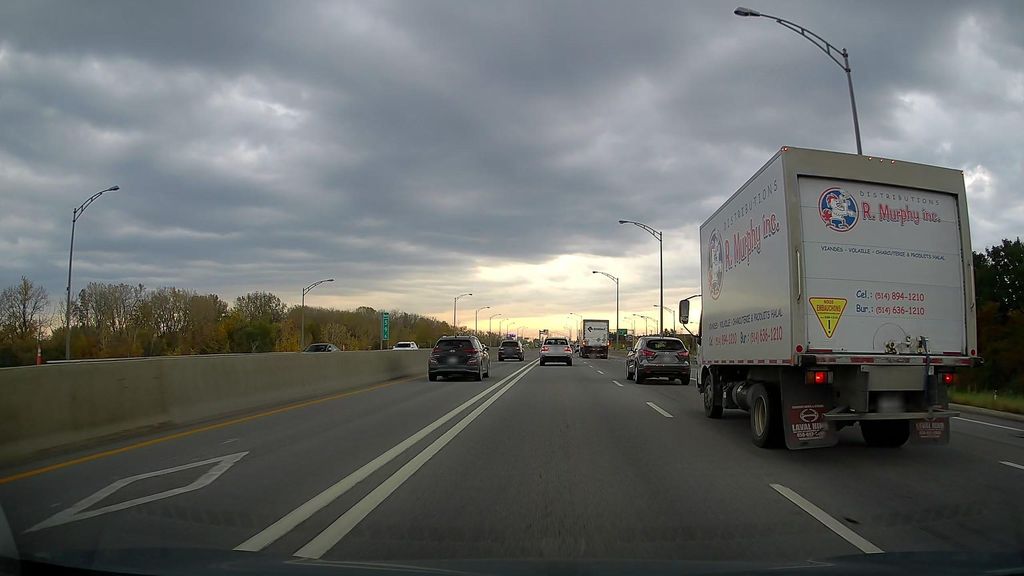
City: montreal